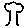
Label: tree